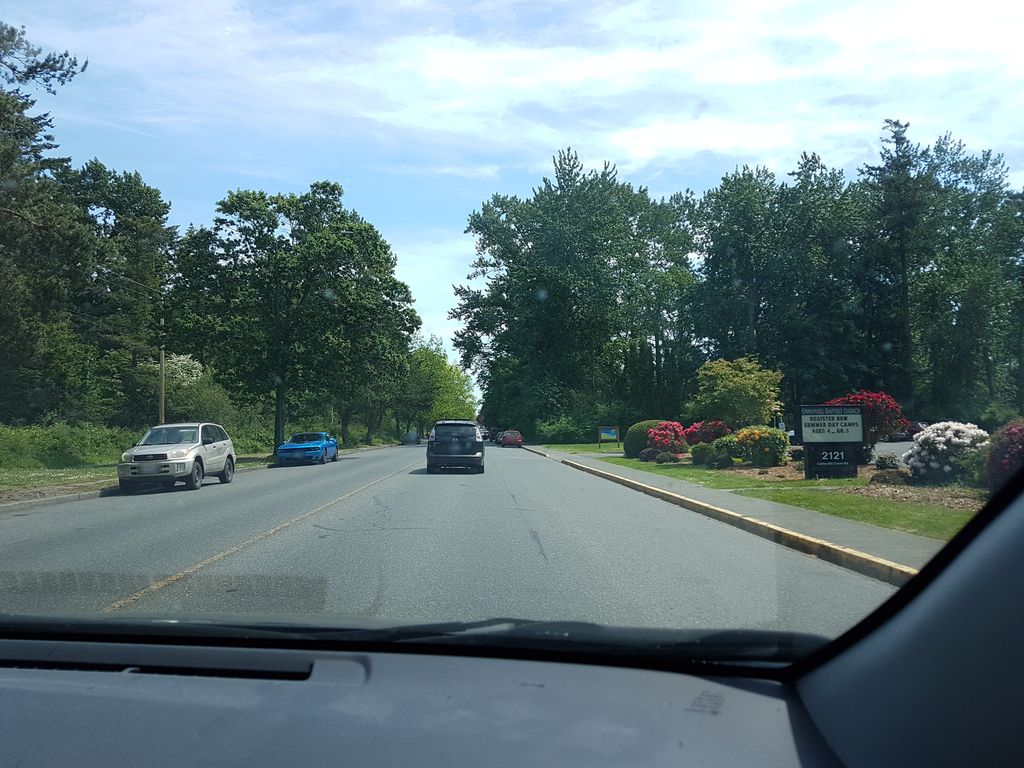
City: victoria